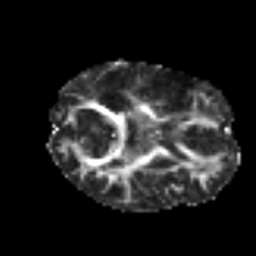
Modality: FA
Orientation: axial
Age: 39
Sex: female
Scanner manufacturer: siemens
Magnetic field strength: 3 T
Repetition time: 6.1 s
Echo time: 0.101 s